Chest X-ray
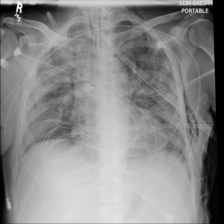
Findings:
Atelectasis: negative
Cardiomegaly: negative
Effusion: negative
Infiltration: positive
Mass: negative
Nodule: positive
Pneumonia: negative
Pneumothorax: positive
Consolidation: negative
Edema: negative
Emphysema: negative
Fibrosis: negative
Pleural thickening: negative
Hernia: negative